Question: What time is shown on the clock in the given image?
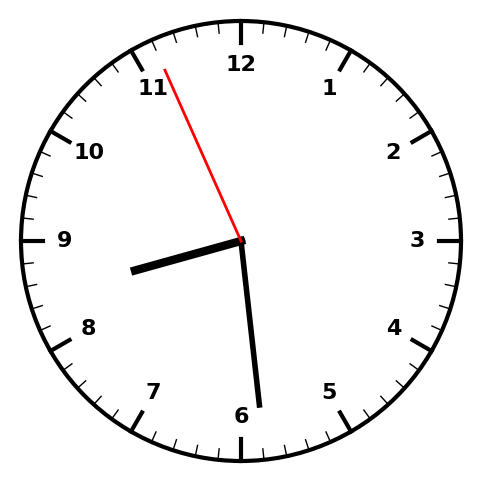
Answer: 08:28:56